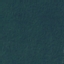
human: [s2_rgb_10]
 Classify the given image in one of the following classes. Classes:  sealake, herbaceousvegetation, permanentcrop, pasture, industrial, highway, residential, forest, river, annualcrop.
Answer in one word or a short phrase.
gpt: Forest